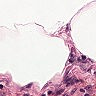
Metastatic tissue present: no